Field crop: tomato
Growth stage: 1
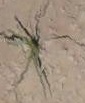
Species: cyperus